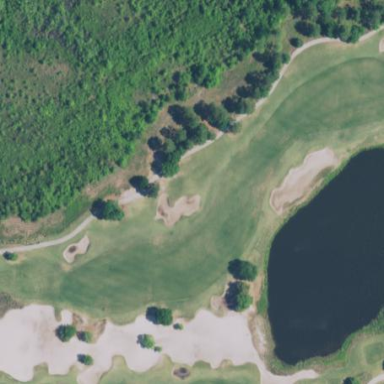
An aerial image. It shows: Golf course.